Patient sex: M
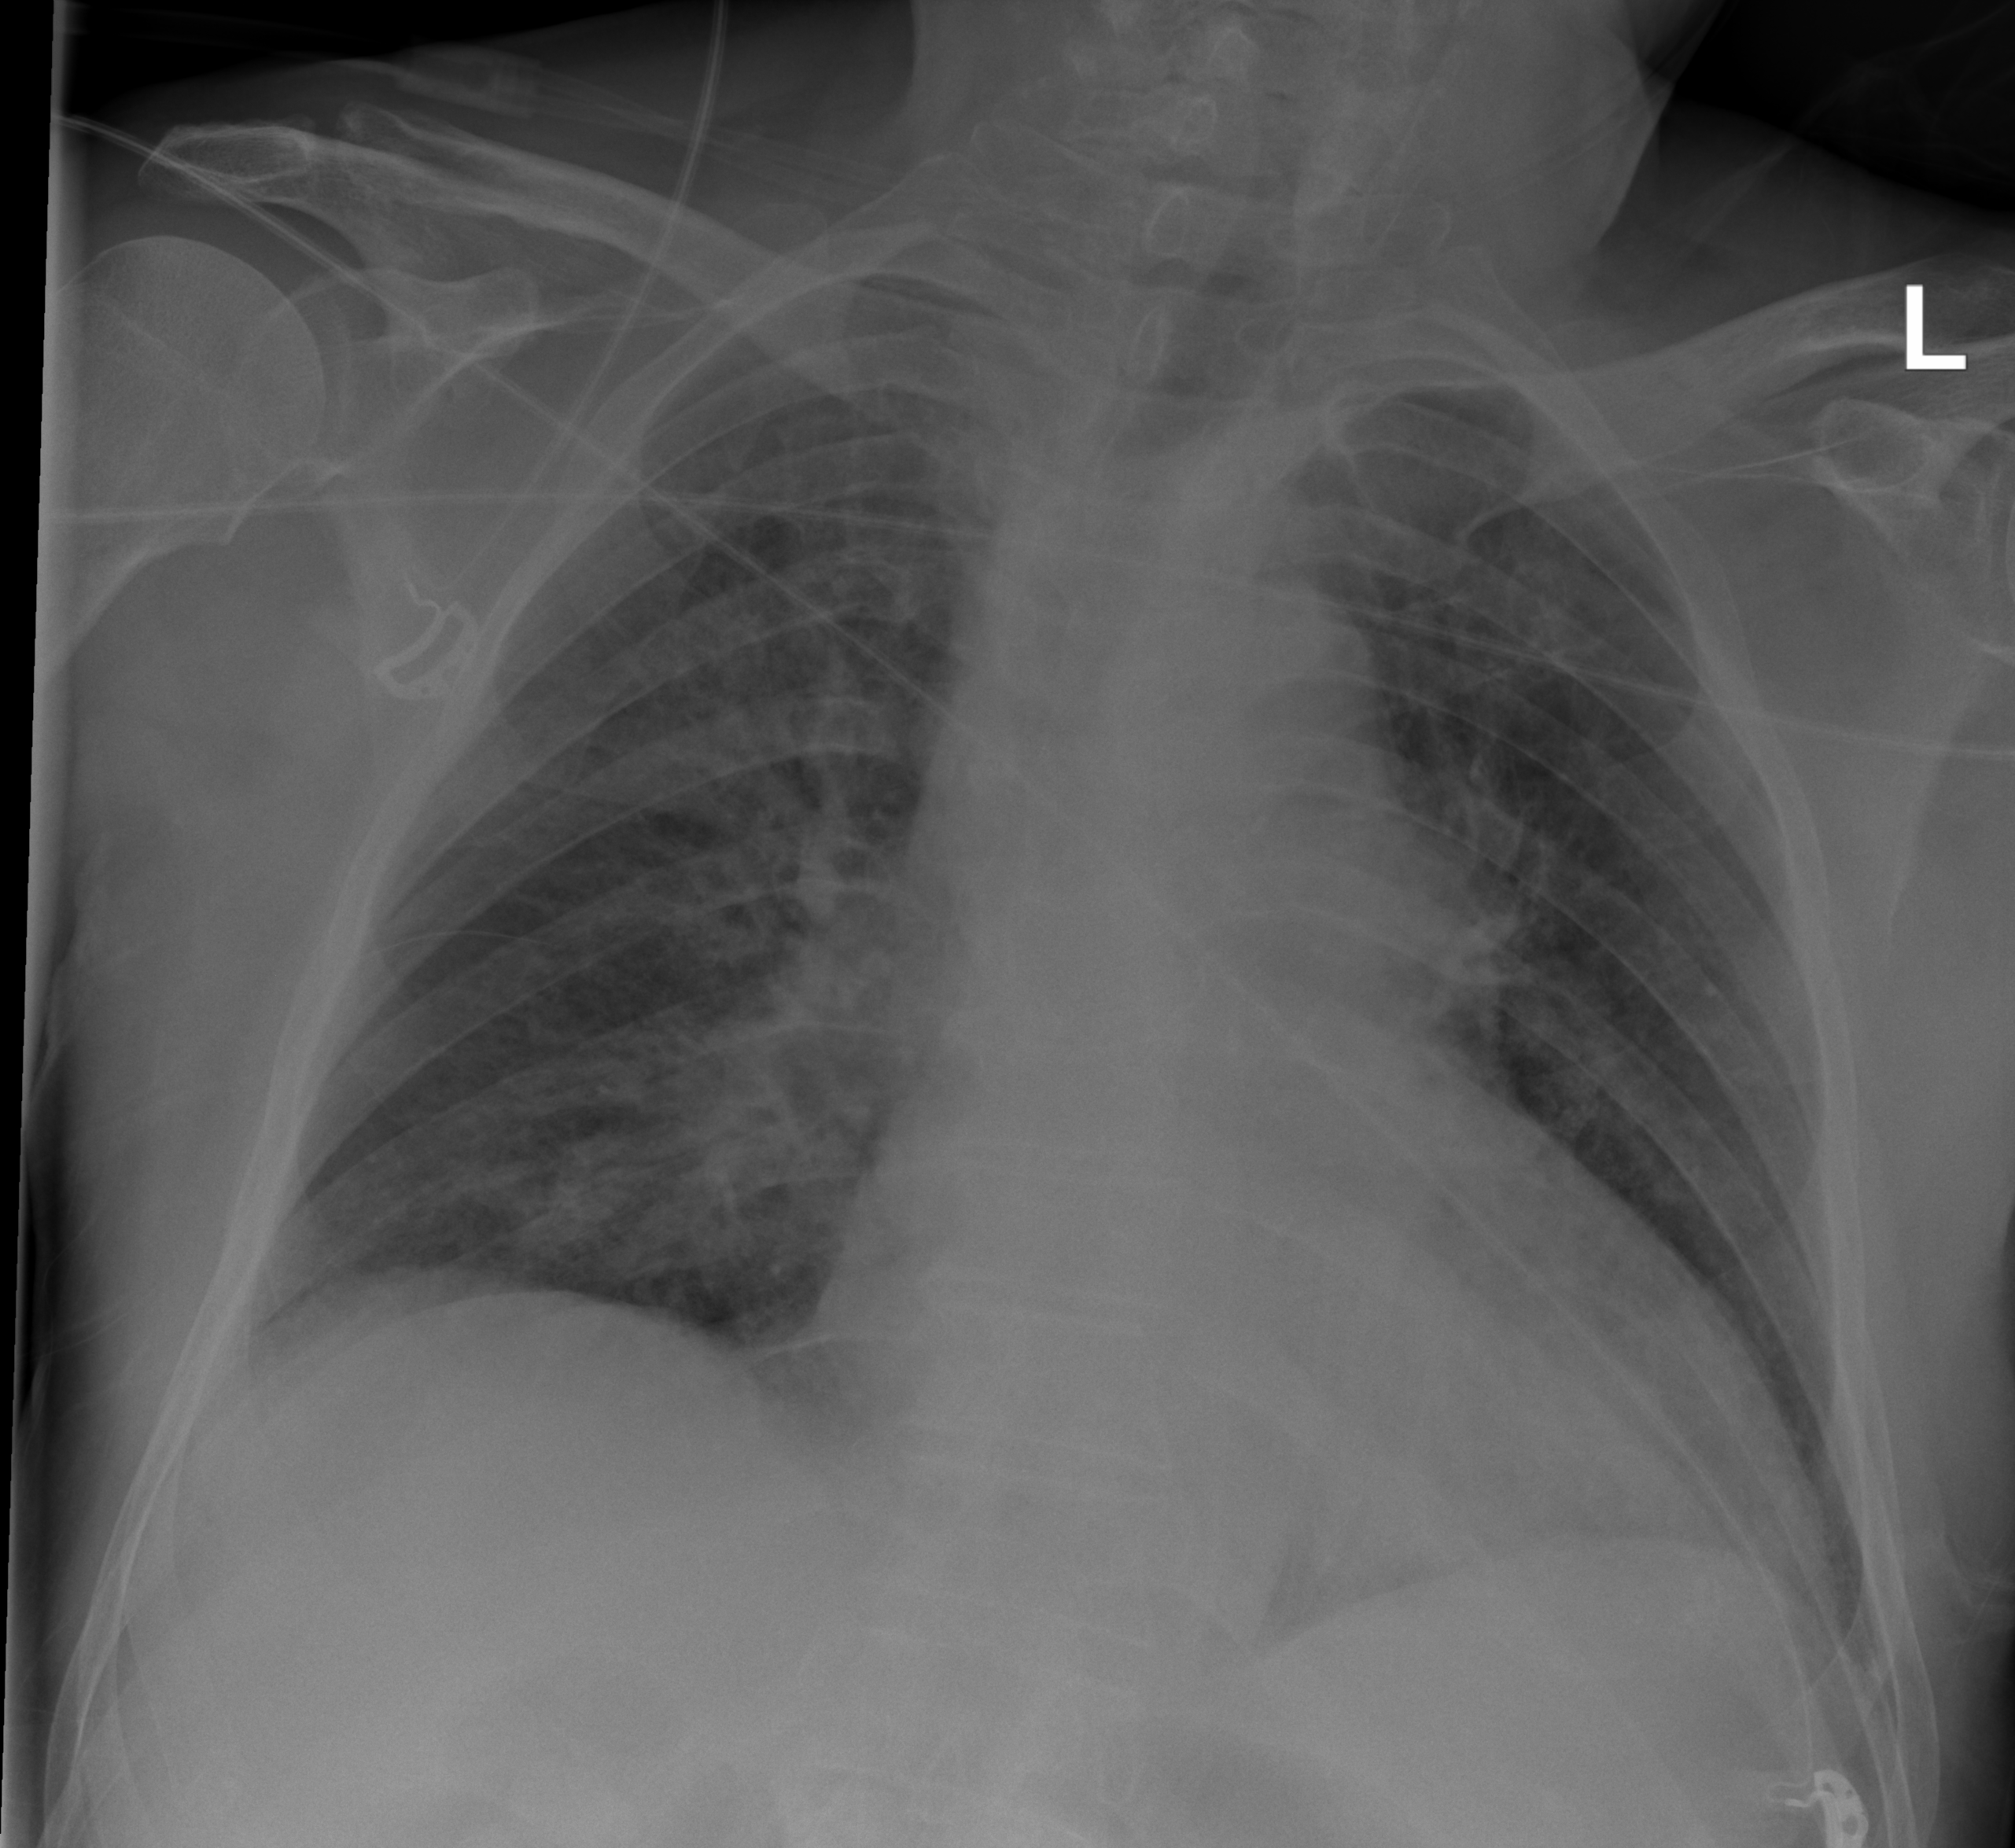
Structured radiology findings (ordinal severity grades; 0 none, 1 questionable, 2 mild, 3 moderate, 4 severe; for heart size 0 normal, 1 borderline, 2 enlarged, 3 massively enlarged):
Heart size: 2
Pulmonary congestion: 2
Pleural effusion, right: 1
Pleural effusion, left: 0
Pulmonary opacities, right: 2
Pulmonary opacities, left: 1
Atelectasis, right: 2
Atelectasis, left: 2